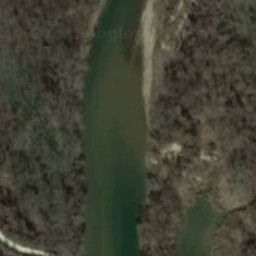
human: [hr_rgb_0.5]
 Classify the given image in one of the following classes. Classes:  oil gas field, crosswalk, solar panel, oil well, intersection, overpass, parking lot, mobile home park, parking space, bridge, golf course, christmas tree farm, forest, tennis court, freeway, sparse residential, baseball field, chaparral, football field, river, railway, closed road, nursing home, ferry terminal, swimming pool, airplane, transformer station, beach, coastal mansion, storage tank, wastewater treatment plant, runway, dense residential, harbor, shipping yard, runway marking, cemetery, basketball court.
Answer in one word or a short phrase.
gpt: river